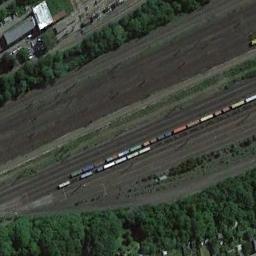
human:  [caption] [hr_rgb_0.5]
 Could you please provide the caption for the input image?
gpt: The railway is next to some trees and houses .

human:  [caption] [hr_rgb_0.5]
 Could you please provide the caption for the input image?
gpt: There are many trees beside the railway .

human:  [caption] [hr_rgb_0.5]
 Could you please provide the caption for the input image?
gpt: These railways go through a forest and two trains are on the railways .

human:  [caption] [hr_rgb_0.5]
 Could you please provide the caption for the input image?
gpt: There are several rows of buildings on one side of the railway .

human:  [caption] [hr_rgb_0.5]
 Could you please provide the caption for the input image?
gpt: There are some green trees beside the railway .